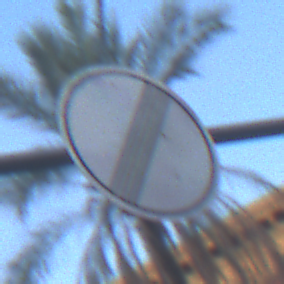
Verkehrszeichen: EndeSaemtlicherBegrenzungen
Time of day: SunriseSunset
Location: Outdoor (Urban)
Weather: PartlyCloudy
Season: NotSpecified
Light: Natural